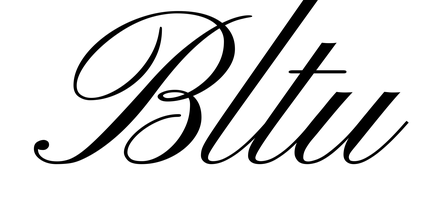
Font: PinyonScript-Regular